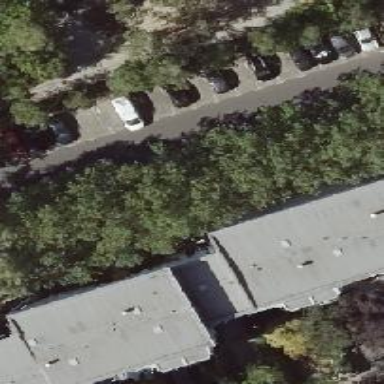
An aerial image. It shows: Street-side parking area with paving stones.